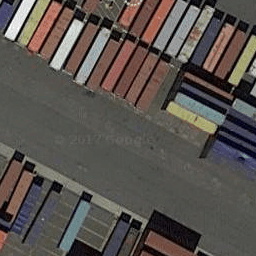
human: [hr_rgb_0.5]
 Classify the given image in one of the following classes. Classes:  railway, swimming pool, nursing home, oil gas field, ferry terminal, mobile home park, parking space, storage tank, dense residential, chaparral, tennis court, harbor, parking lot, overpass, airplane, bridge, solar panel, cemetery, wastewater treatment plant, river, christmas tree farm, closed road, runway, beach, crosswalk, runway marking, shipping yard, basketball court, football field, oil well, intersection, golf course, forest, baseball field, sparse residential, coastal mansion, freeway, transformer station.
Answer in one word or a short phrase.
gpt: shipping yard